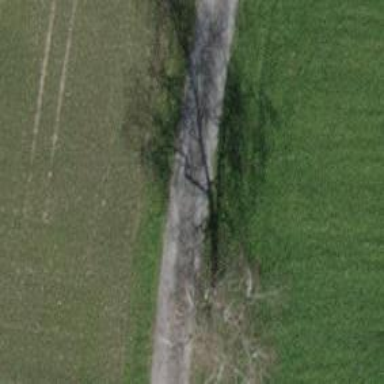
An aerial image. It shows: Beautiful tree in nature.